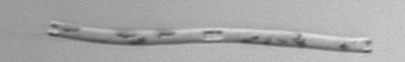
Label: Eucampia_morphytype1